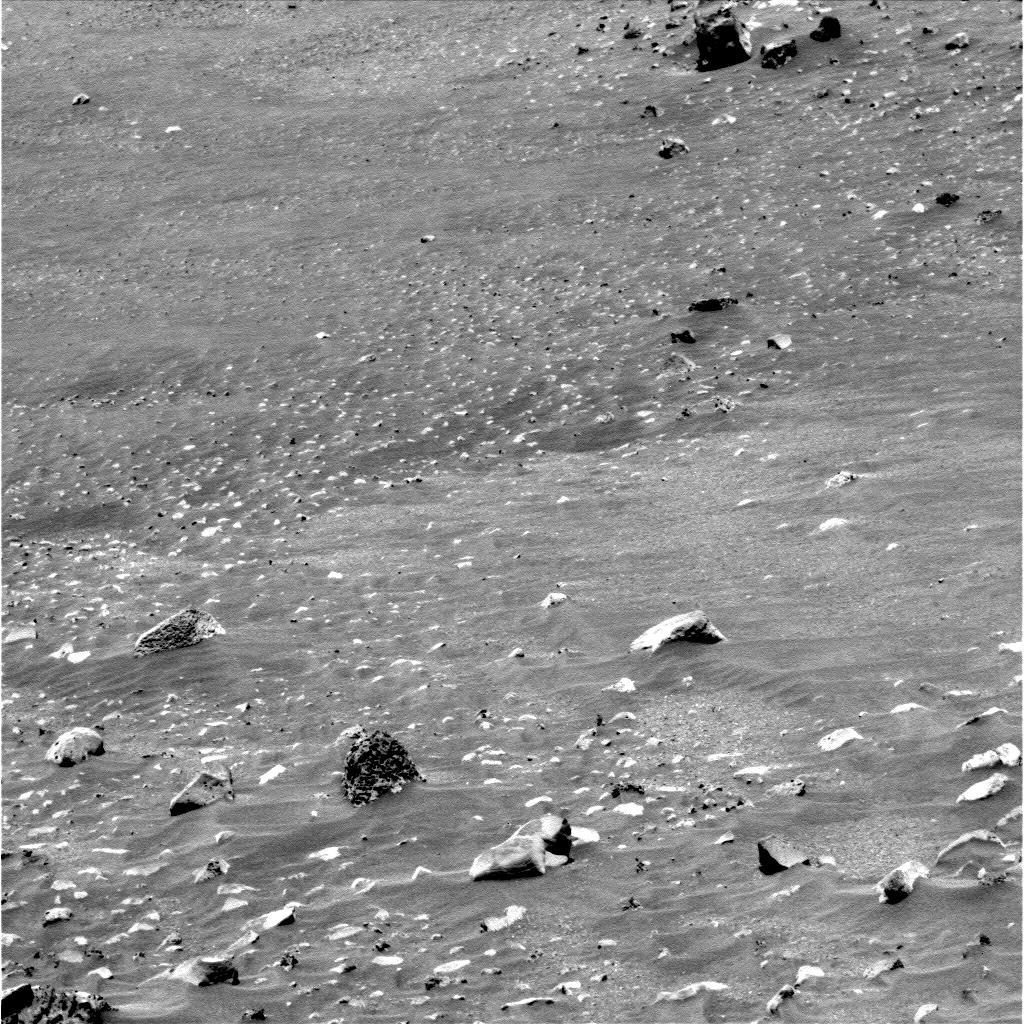
Terrain classes present: Gravel / Sand / Soil, Rock, Shadow